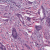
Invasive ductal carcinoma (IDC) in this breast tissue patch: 1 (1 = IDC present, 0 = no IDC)